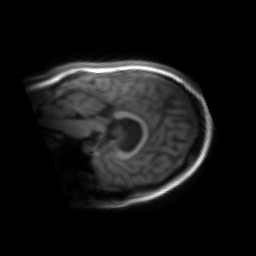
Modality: inplaneT1
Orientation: sagittal
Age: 22
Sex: female
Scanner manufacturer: siemens
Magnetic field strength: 3 T
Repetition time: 1.2 s
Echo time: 0.00251 s